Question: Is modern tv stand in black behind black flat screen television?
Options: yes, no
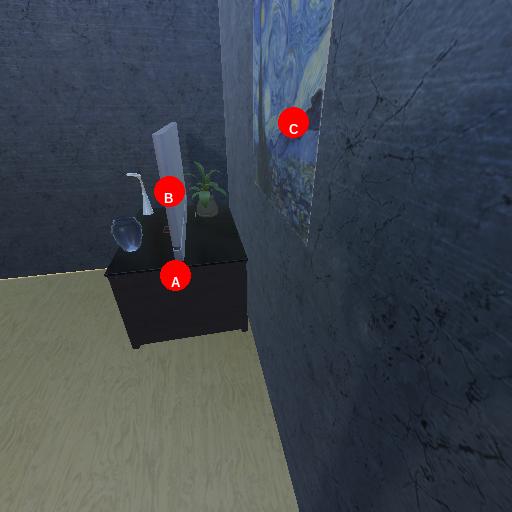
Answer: yes